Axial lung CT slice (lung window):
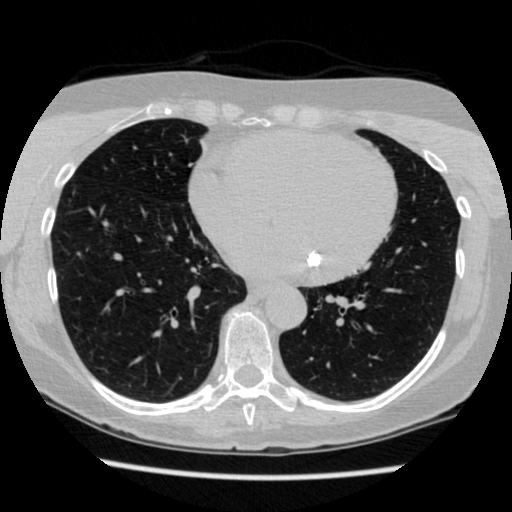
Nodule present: no